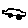
Label: car